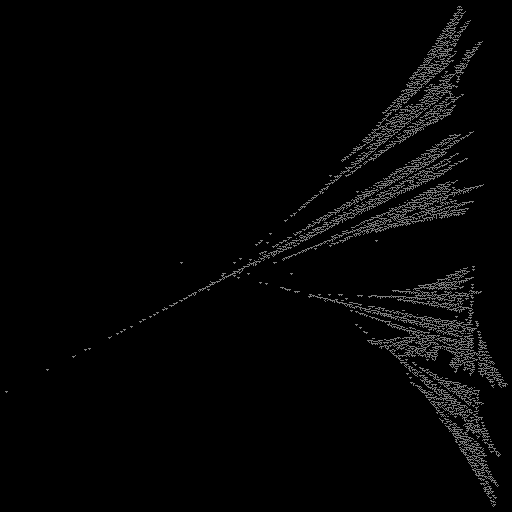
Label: ginkgo